Question:
I'd want to be able to have multiple range selections for "Sales order no."
Problem is: when i press the button marked with green, i get the error "Fill in all required entry fields".
I put my main processing block at the START-OF-SELECTION event.
What to do to not have this happen? It seems to me that i should be able to add multiple selections without all the hassle of first filling every other mandatory field.
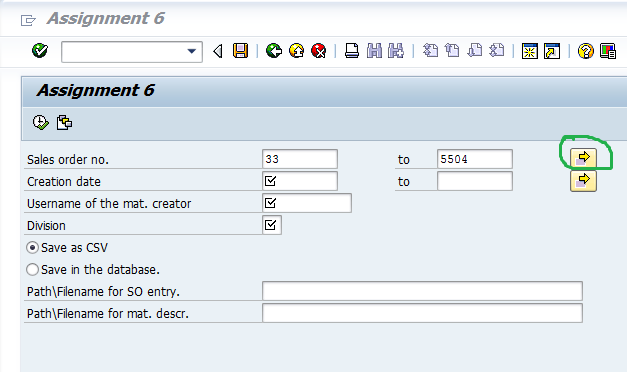
Answer: With parameters/select-options set to OBLIGATORY, this won't work. I had the very same problem some time ago, and had no chance to fill the OBLIGATORY input parameters with useful values by default, so I did the following:
- -
Code:
'''
AT SELECTION-SCREEN ON s_reswk.
IF sy-ucomm(1) <> '%' AND " sel screen action request
sy-ucomm(1) <> '_' AND " scope option
s_reswk IS INITIAL. " Obligatory input missing
MESSAGE text-e01 TYPE 'E'. " Error message
ENDIF.
'''